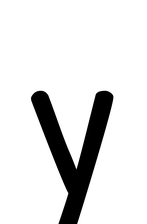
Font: PatrickHand-Regular